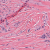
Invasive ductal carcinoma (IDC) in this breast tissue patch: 1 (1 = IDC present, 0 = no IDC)